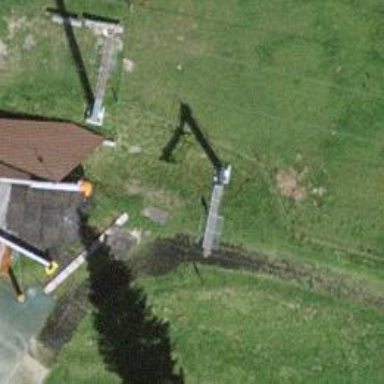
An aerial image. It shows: Pylon used for aerialway.